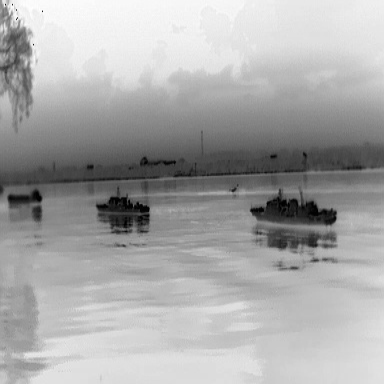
There are two warships in the infrared image.